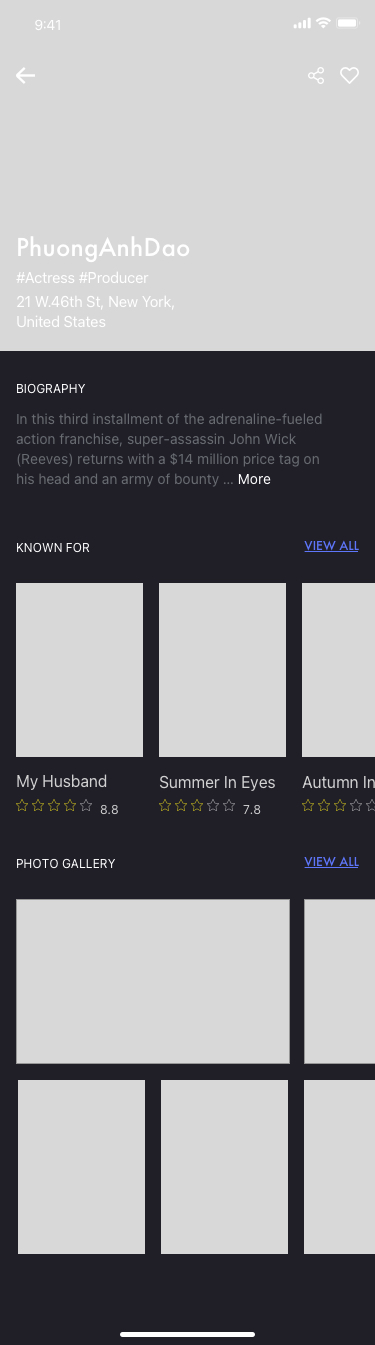
Text in this UI design:
6 win & 19 nomi
8.8
7.8
My Husband
Summer In Eyes
Autumn In Love
KNOWN FOR
VIEW ALL
PHOTO GALLERY
VIEW ALL
In this third installment of the adrenaline-fueled action franchise, super-assassin John Wick (Reeves) returns with a $14 million price tag on his head and an army of bounty … More
BIOGRAPHY
Awards
9:41
#Actress #Producer
PhuongAnhDao
21 W.46th St, New York, United States